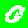
Digit: 0